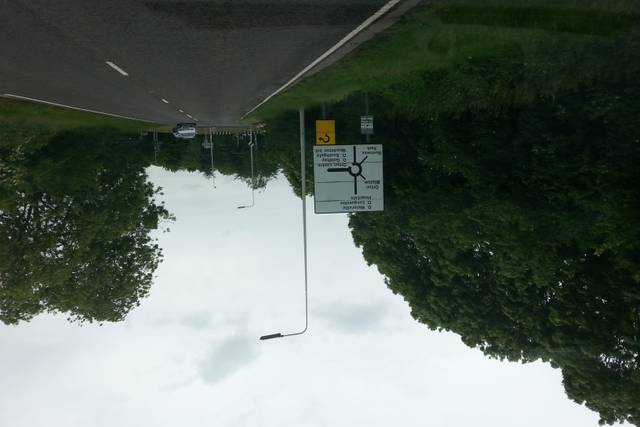
Region: United Kingdom
Coordinates: 52.551, -0.3141